Platform: macOS
Application: Chrome
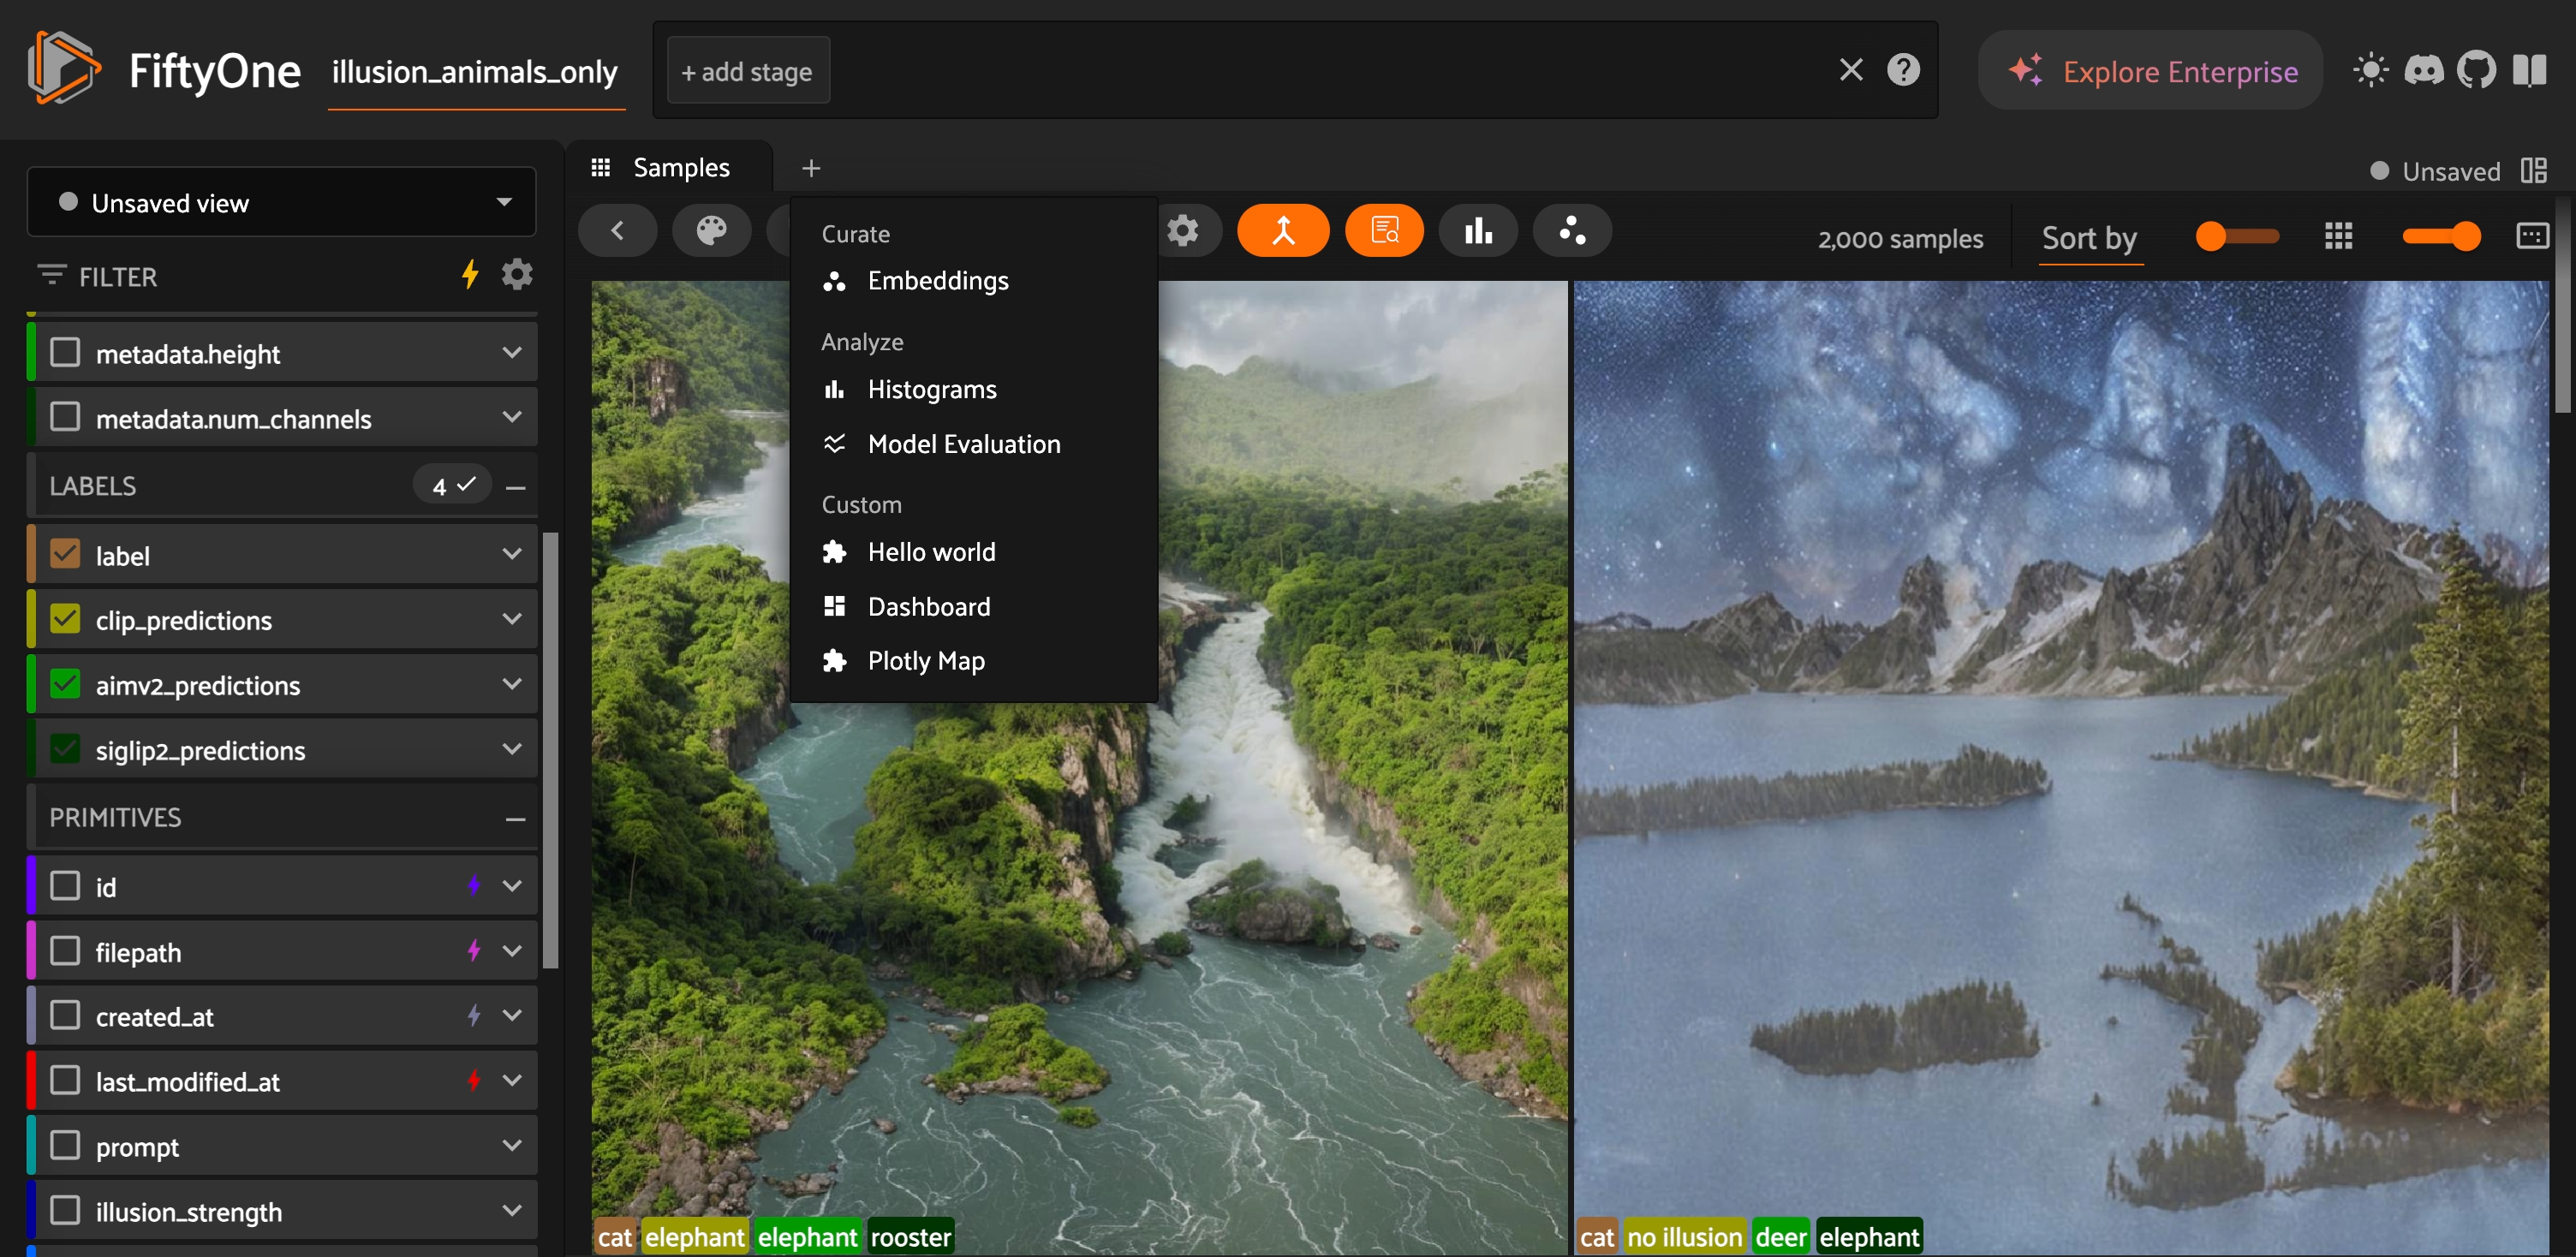
task_description: Select Model Evaluation panel in the new panel menu
action_type: select
element_info: Menu Item
steps_since_start: 1